Field crop: maize
Growth stage: 2
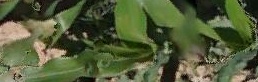
Species: maize